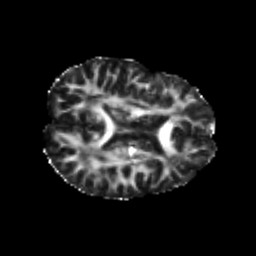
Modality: FA
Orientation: axial
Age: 20
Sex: female
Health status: healthy
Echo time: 0.074 s